Interaction volume radius: 5 \u00c5
Interaction volume height: 20 \u00c5
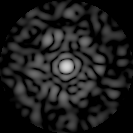
Disorder parameter: 0.8328